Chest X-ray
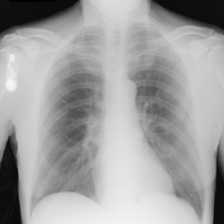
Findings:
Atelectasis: negative
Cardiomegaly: negative
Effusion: negative
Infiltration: negative
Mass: negative
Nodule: negative
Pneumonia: negative
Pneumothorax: negative
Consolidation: negative
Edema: negative
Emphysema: negative
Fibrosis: negative
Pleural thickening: negative
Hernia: negative